Aerial crown-view tile of a tropical tree (Barro Colorado Island, Panama), acquired 20250414:
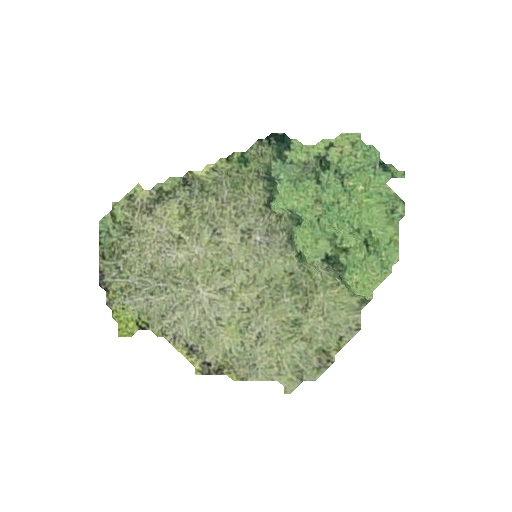
Species: Quararibea stenophylla
GBIF accepted scientific name: Quararibea stenophylla
Crown area: 82.605 m²